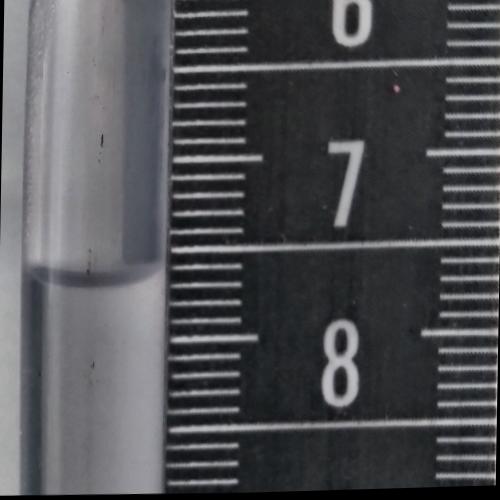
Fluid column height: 7.7 cm